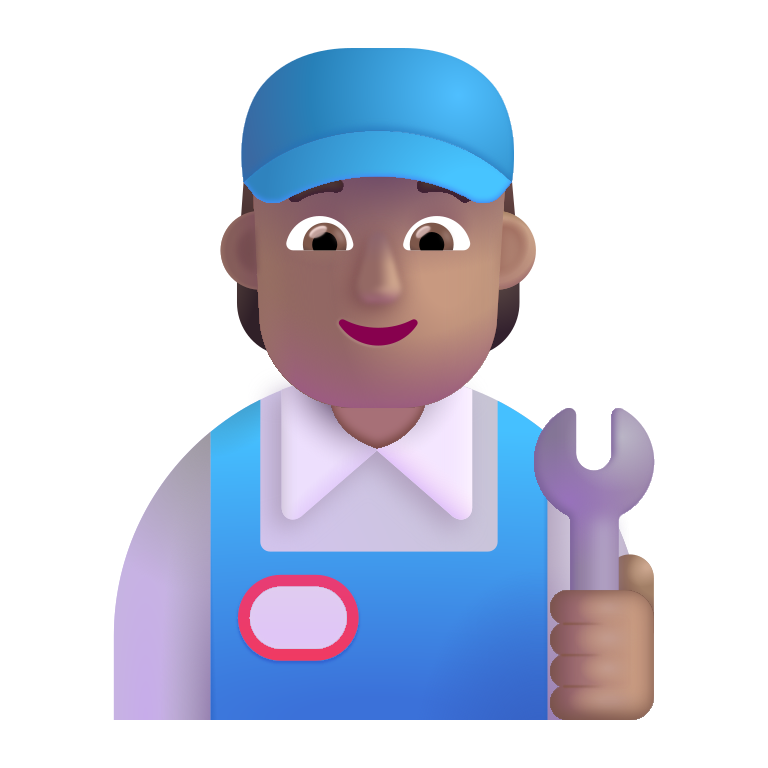
mechanic color